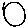
Label: circle